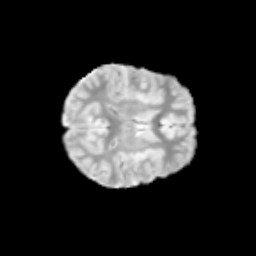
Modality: T2w
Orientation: axial
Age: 10
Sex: female
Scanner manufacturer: siemens
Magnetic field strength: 3 T
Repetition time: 3.8 s
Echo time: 0.07 s